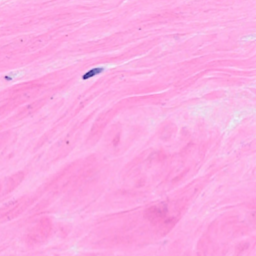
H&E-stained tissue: Breast